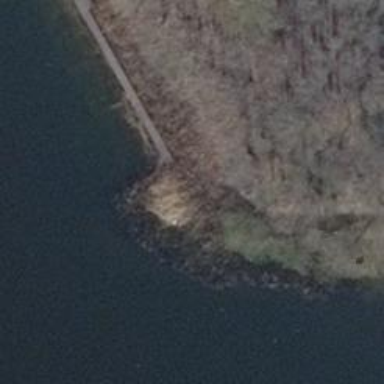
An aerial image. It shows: Man-made pier.